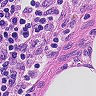
Metastatic tissue present: no